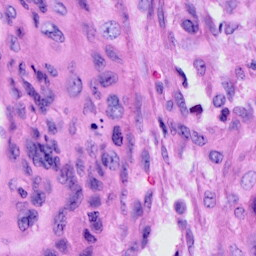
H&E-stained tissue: Cervix